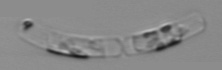
Label: Guinardia_striata